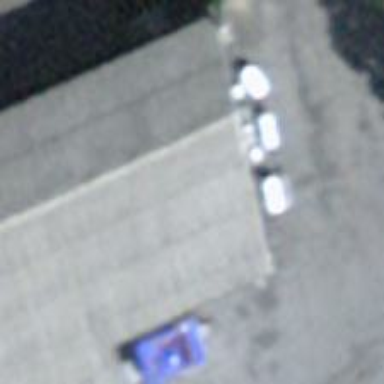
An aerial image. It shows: Restaurant.